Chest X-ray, PA view. Patient: 22 years old, sex F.
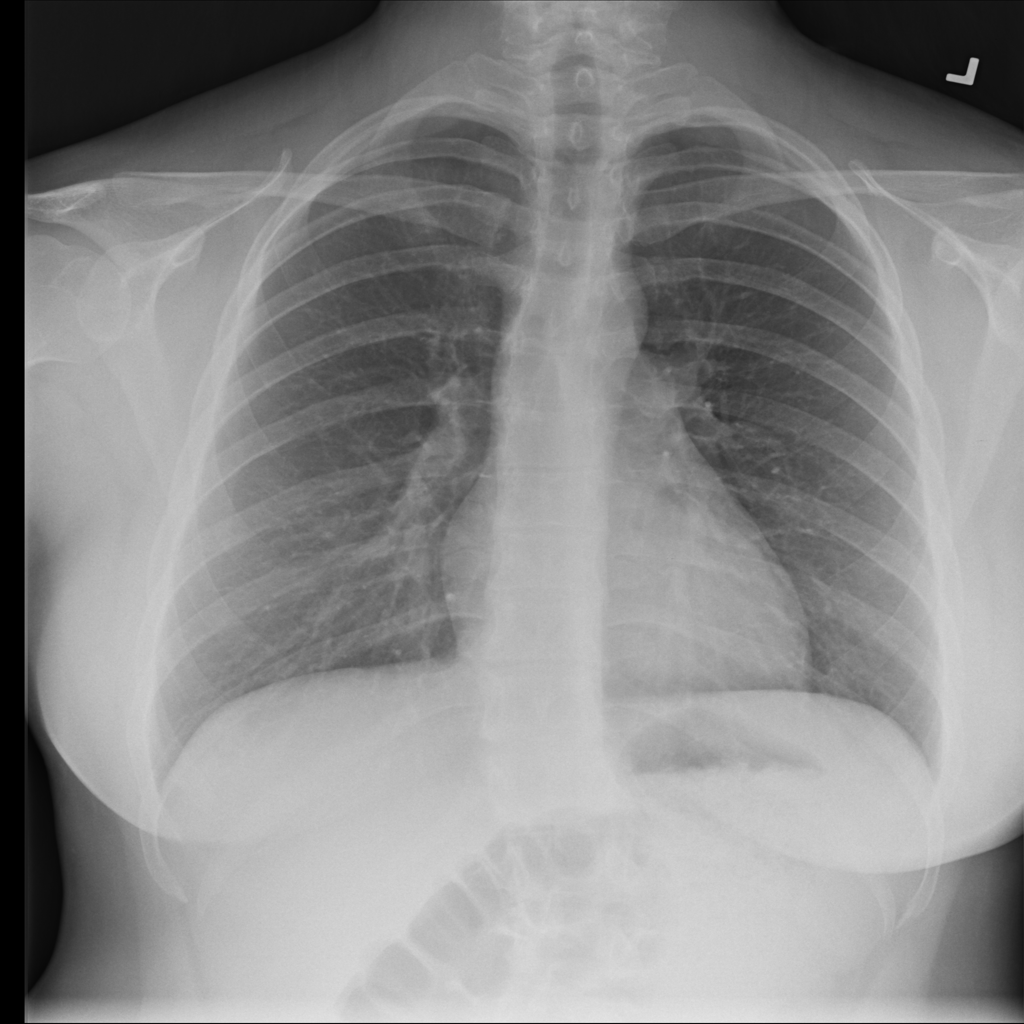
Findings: No Finding